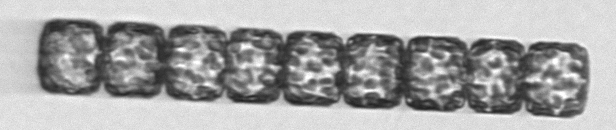
Label: Lauderia_annulata